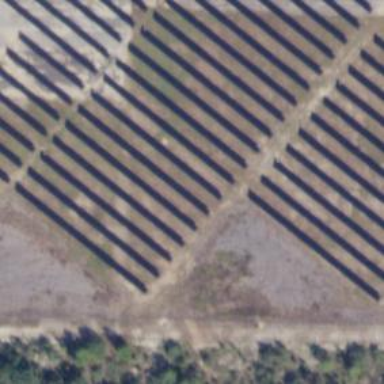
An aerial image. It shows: Solar photovoltaic panel generator.